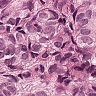
Metastatic tissue present: yes